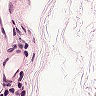
Metastatic tissue present: no